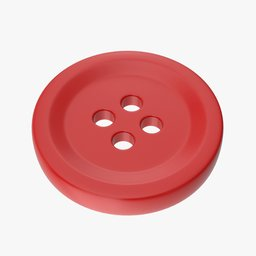
Label: people